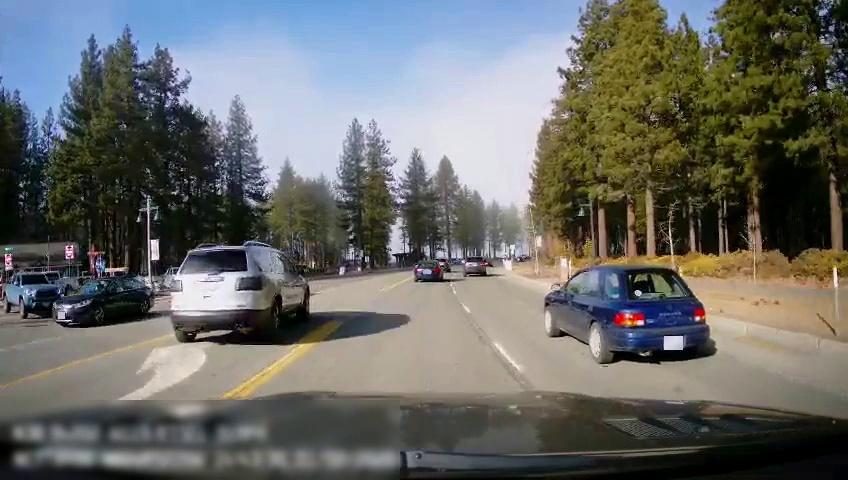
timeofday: Day
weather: Sunny
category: Drivable Space
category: Vehicles | Truck
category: Vehicles | Truck
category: Vehicles | Car
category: Vehicles | SUV
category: Vehicles | SUV
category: Vehicles | Car
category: Vehicles | Car
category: Vehicles | SUV
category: Vehicles | Car
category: Lanes | Opposite Lane
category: Lanes | Current Lane
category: Lanes | Current Lane